Question: I'm having trouble trying to search an article by his tag.
In my table in the mysql database, the field tags is like:
so if i search tag1 it should show the article with that tag.
But it show me this.

I don't know also why it gives me an error in the "data" field because i use it for everything and no error seen.
However i use this query in mysql:
'''
'SELECT * FROM news WHERE tags LIKE "%'.$tag.'%" ORDER BY id DESC'
'''
but i've also used
'''
'SELECT * FROM news WHERE tags REGEXP "[[:<:]]'.$tag.'[[:>:]]" ORDER BY id DESC'
'''
If the tag i'm searching for, is in more than one post, the result search is correct, but if is in only one post, it looks like i've posted over (the picture)
This is the link where you can try (and view):
If you click on the bolder links, you will see correct articles, if you click in the "normale-size" links, you will see something like the picture above.
<URL>
EDIT:
NEWS CLASS function SearchWithTag(..)
'''
public function SearchWithTag($tag)
{
$db = new Database();
$db->connect();
$db->sql('SELECT * FROM news WHERE tags REGEXP "[[:<:]]'.$tag.'[[:>:]]" ORDER BY id DESC');
$res = $db->getResult();
return $res;
}
'''
TAGS-SEARCH FILE
'''
<?php
$news = new News();
$newsArray = $news->SearchWithTag($categoria);
foreach($newsArray as $arr)
{
?>
<article itemscope itemtype="http://schema.org/Article">
<div class="article-body">
<strong class="contactpage" itemprop="name"><?php echo utf8_encode($arr['titolo']); ?></strong>
<div class="article-data">
&nbsp;&nbsp;&nbsp;&nbsp;&nbsp;<?php echo date('d M Y - H:i', $arr['data']); ?>
<br>
</div>
<div class="article-tag">
<?php
$tag = explode(",",$arr['tags']);
for ($i=0; $i<count($tag);$i++)
{
$cat = str_replace(" ", "", $tag[$i]);
echo "<a href="/Blog/Tags/".$cat."">".$cat."</a>";
echo " <span class="separator">|</span>
";
}
?>
</div>
</em></strong>
<div class="read-more">
<br>
<b><i class="pull-left"><a href="/Blog/Articoli/<?php echo $arr['titolo_url']; ?>.html">Vai all'articolo..</a></i></b>
<i class="pull-right" itemprop="name"><?php echo $arr['autore']; ?></i>
</div>
</div>
&nbsp;
</article>
<br>
<?php
}
?>
'''
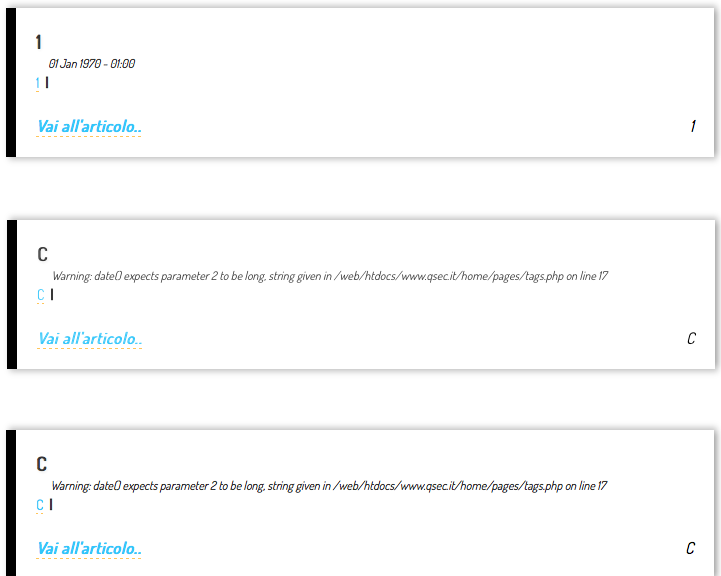
Answer: You can change the structure of your db.
You have the table of posts
||ID_post || post_name||
||000001|| Foo||
||000002|| Bar ||
You have the table of tags
|| tag_name ||
|| IT ||
|| Security ||
You have the table of "links"
||id_post|| tag_name ||
||000001 || IT ||
||000001 || Security ||
in the table links you can see that the post with id 000001 (the post titled FOO) is tagged with IT and Security. So, if you want to retrieve all posts ID tagged with "IT", you select all the rows with tag_name == security.